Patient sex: F
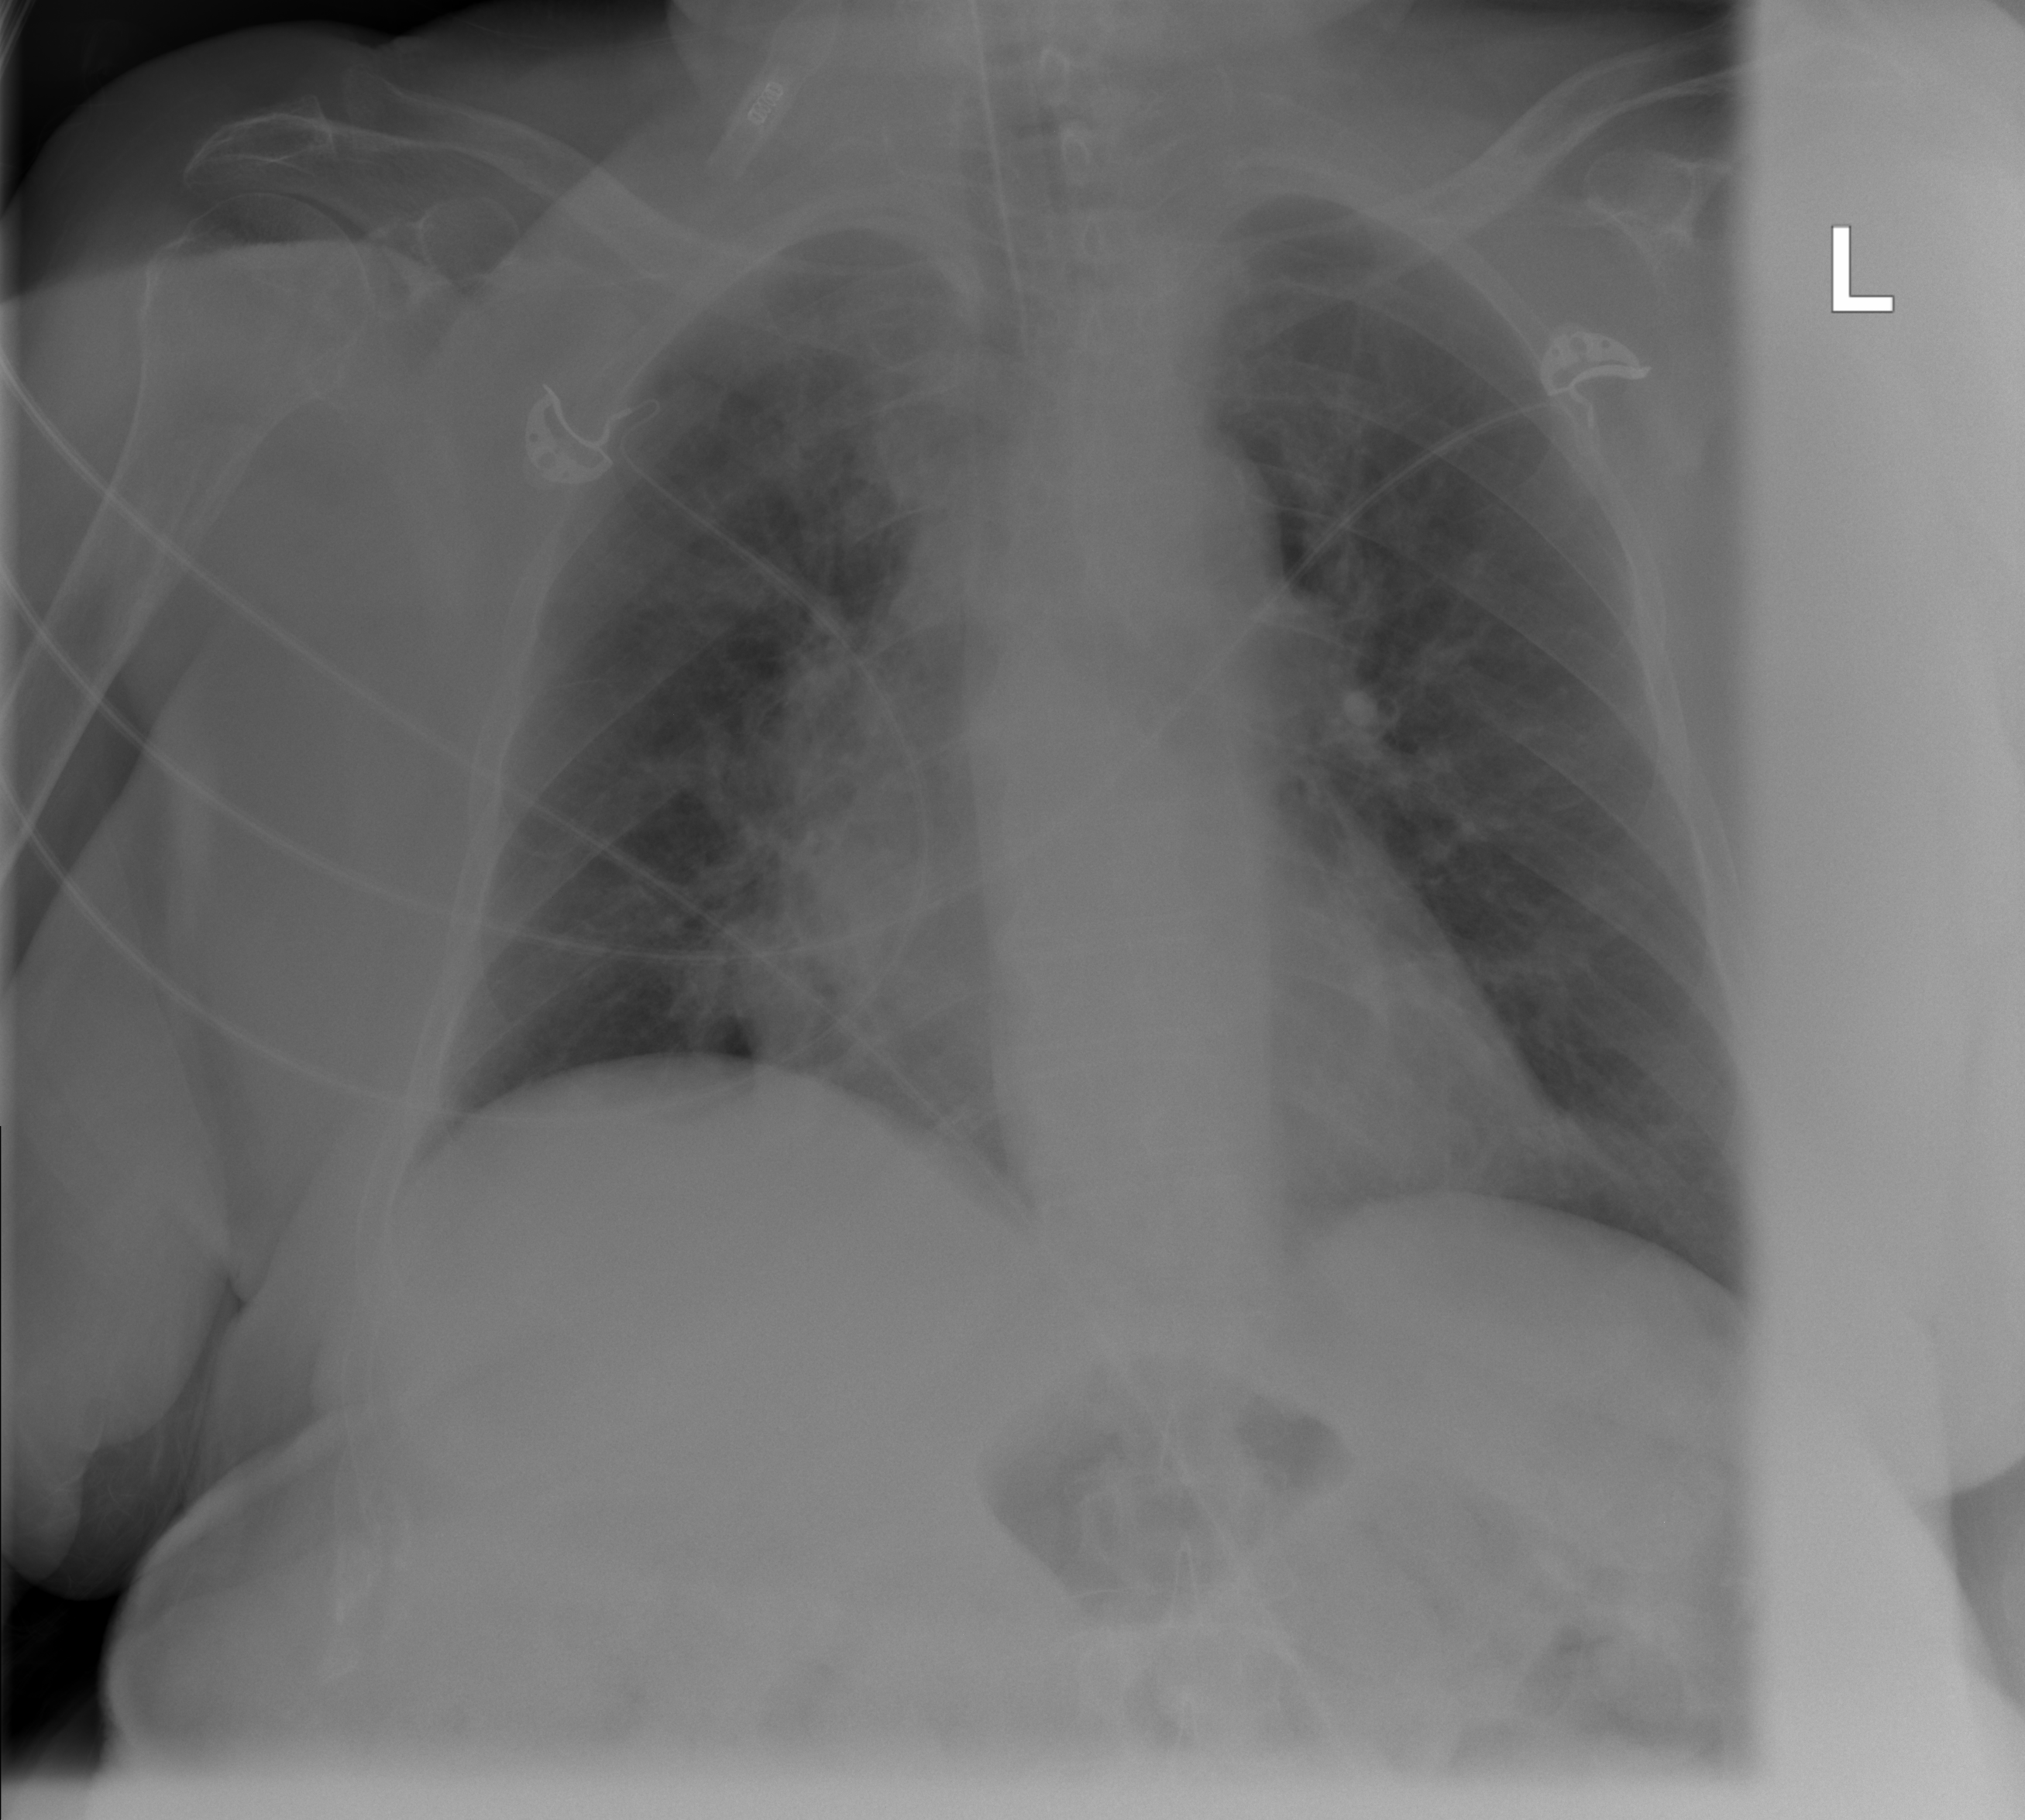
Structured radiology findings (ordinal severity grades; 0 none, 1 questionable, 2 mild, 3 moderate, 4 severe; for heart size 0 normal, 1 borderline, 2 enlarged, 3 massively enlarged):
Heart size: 0
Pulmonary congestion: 2
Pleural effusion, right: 0
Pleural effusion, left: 0
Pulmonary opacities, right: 0
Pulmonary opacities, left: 0
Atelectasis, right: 0
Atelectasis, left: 0